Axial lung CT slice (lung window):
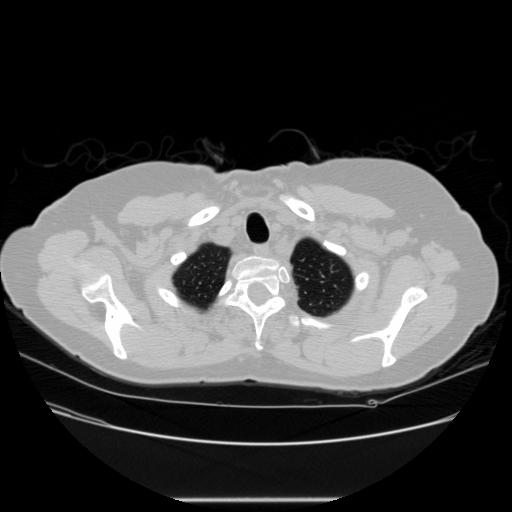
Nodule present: no